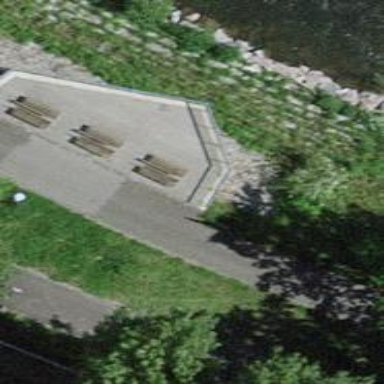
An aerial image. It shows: Brown bench.